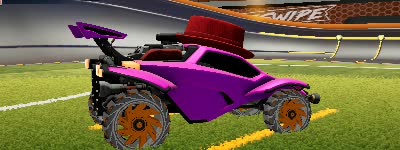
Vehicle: octane